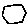
Label: hexagon